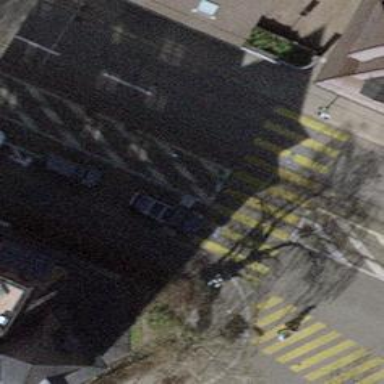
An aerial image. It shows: Secondary road with asphalt surface and embedded tram rails.